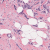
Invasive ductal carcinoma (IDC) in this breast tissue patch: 1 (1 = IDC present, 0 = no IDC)